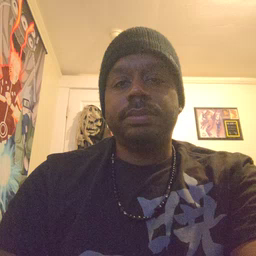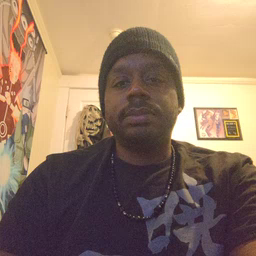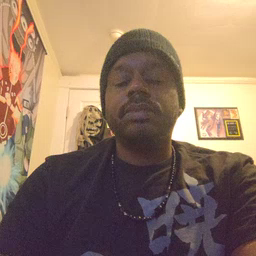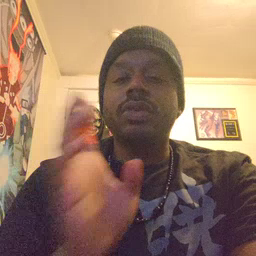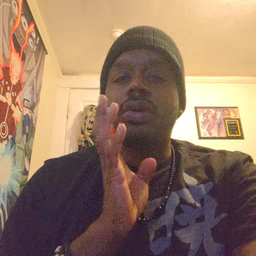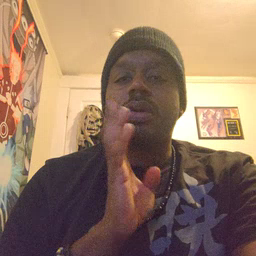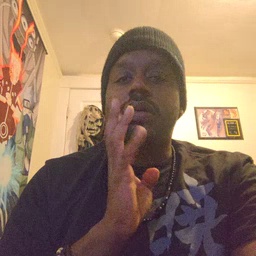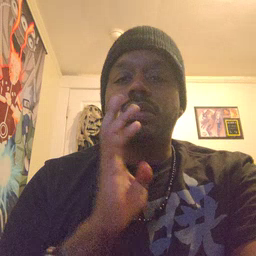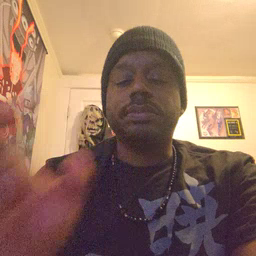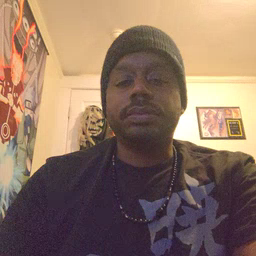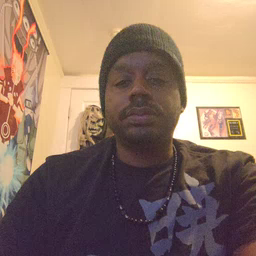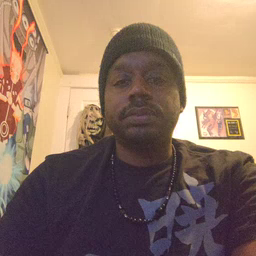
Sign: talk